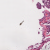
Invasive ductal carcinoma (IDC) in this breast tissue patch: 1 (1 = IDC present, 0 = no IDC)